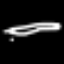
Label: pencil